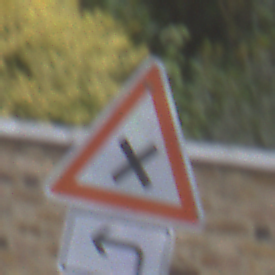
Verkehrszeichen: KreuzungOderEinmuendung
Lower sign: RichtungsangabeDurchPfeile2
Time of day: MorningAfternoon
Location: Outdoor (Urban)
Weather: Overcast
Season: NotSpecified
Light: Natural